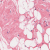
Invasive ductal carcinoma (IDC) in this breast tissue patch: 1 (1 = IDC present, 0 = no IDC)